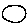
Label: moon